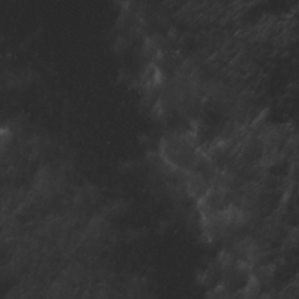
Label: non_frost